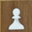
Piece: wP